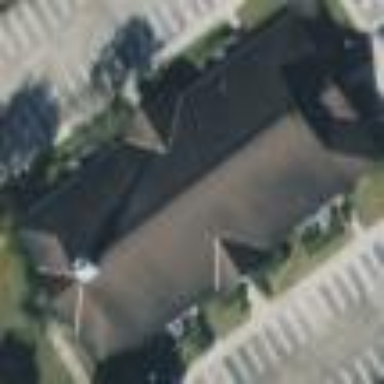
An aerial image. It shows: Beautiful church building.